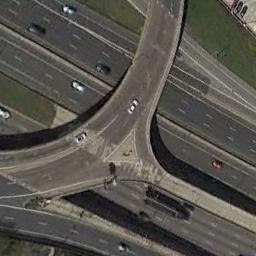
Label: overpass